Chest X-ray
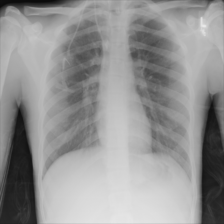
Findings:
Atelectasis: negative
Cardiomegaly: negative
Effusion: negative
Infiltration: negative
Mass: negative
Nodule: negative
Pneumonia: negative
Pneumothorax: negative
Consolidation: negative
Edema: negative
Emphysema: negative
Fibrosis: negative
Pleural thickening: negative
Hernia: negative